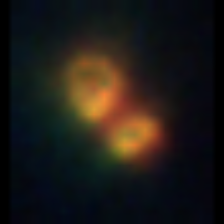
Taxon: Skeletonema
Group: Diatoms